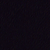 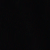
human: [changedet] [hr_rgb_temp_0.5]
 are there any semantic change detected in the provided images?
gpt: All remained the same.